Interaction volume radius: 5 \u00c5
Interaction volume height: 10 \u00c5
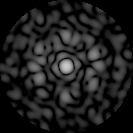
Disorder parameter: 0.8684